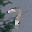
Label: 7